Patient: sex M, age 74
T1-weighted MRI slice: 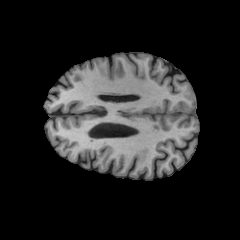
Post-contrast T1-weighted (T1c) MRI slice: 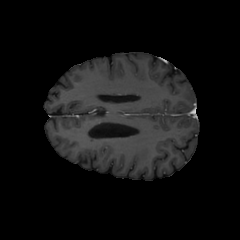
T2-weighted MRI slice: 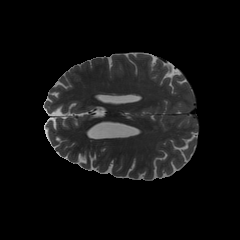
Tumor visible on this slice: no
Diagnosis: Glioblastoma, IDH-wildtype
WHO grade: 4